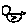
Label: bird